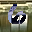
Label: 6